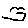
Label: bird